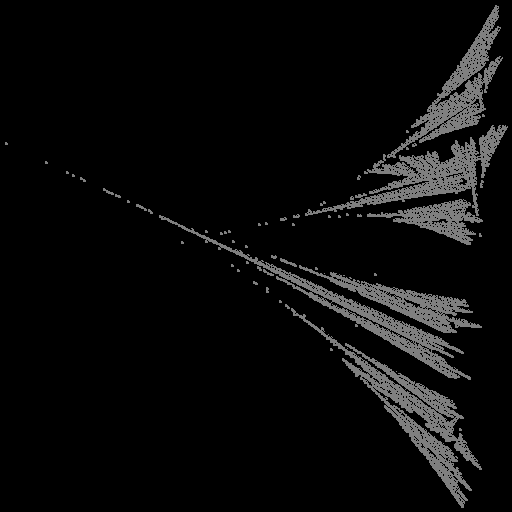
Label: ginkgo